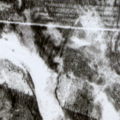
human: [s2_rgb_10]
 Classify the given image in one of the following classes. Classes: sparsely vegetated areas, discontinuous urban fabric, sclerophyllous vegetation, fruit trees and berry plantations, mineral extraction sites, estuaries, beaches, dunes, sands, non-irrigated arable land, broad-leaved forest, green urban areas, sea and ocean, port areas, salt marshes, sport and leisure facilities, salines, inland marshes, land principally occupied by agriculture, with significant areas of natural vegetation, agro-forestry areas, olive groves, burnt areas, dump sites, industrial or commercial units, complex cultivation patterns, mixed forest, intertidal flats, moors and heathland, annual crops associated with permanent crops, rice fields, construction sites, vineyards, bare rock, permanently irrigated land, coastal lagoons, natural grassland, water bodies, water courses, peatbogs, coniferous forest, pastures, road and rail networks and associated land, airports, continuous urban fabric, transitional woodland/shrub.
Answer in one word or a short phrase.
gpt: coniferous forest, mixed forest, peatbogs